Interaction volume radius: 5 \u00c5
Interaction volume height: 15 \u00c5
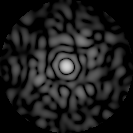
Disorder parameter: 0.8278